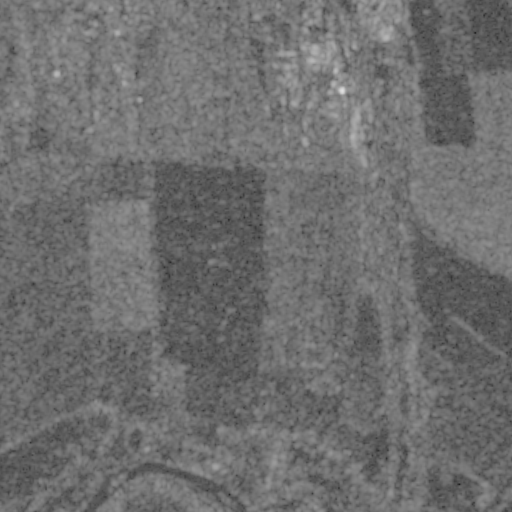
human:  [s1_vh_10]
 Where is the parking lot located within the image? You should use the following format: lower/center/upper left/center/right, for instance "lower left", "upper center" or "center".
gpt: The parking lot is located in the upper left of the image.
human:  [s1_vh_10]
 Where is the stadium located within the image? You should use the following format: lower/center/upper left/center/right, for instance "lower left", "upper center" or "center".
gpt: The stadium is located in the upper left of the image.
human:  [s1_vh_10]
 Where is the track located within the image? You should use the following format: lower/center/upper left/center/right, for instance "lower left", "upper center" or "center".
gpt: The track is located in the upper left of the image.
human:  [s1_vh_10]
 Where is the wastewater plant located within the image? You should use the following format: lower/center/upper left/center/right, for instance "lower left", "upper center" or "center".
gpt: The wastewater plant is located in the center right of the image.
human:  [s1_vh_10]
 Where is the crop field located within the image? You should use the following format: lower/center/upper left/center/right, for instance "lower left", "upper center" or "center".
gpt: There is no crop field in the image.

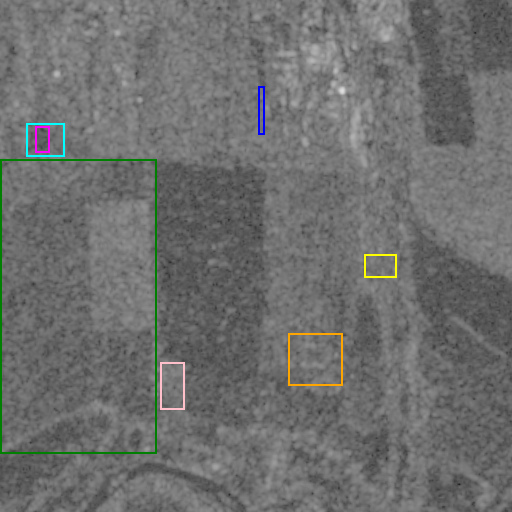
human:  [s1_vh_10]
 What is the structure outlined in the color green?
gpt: The structure outlined in green is a crop field.
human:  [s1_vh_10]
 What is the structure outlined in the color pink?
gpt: The structure outlined in pink is a park.
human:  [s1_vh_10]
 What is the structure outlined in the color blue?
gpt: The structure outlined in blue is a parking lot.
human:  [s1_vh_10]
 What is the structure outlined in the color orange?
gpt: The structure outlined in orange is a power substation.
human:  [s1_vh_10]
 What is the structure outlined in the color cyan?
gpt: The structure outlined in cyan is a stadium.
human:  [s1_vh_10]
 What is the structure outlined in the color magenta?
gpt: The structure outlined in magenta is a track.
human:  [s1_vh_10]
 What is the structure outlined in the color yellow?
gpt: The structure outlined in yellow is a wastewater plant.
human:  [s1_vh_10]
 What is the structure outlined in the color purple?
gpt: There is no purple outline.